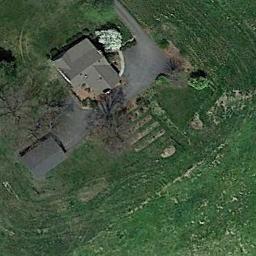
Label: residential